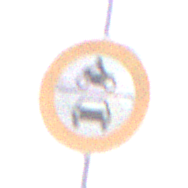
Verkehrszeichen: VerbotKraftfahrzeuge
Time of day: MorningAfternoon
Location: Outdoor (Nature)
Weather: PartlyCloudy
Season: NotSpecified
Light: Natural